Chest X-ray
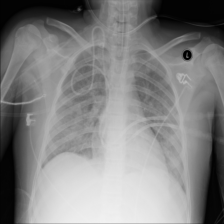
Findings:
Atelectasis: negative
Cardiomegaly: negative
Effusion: negative
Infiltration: negative
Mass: negative
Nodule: negative
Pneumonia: negative
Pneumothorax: negative
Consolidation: negative
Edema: negative
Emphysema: negative
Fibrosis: negative
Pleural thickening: negative
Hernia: negative